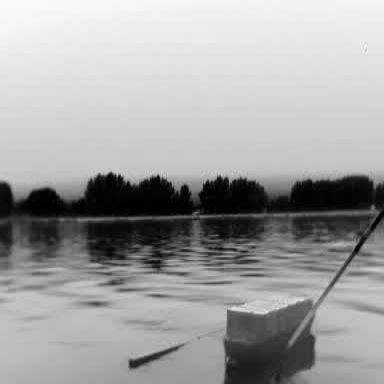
There is a fishing_boat in the infrared image.